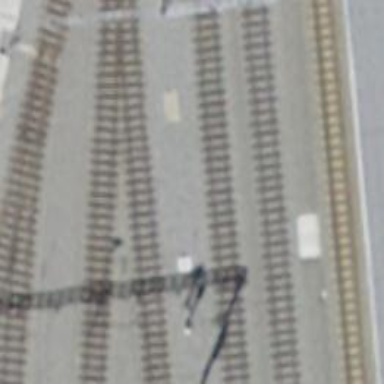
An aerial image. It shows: Narrow-gauge railway siding with contact lines for electrification.